Question:
'''
<script src="https://cdnjs.cloudflare.com/ajax/libs/jquery/3.3.1/jquery.min.js"></script>
<script src="https://cdn.jsdelivr.net/npm/bootstrap@5.2.2/dist/js/bootstrap.min.js"></script>
<link href="https://cdn.jsdelivr.net/npm/bootstrap@latest/dist/css/bootstrap.min.css" rel="stylesheet"/>
<div class="col-md-3">
<label for="validationCustom04" class="form-label">State</label>
<select class="form-select" id="validationCustom04" required>
<option selected disabled value="">Choose</option>
<option>option1</option>
</select>
<div class="invalid-feedback">
Please select a valid state.
</div>
</div>
'''
How can we remove that right icon image on select tag (bootstrap 5.2)
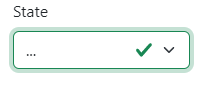
Answer: If its specifically for the select tag
add this CSS
'''
.form-select.is-valid:not([multiple]):not([size]), .form-select.is-valid:not([multiple])[size="1"], .was-validated .form-select:valid:not([multiple]):not([size]), .was-validated .form-select:valid:not([multiple])[size="1"] {
background-image: url("data:image/svg+xml,%3csvg xmlns='http://www.w3.org/2000/svg' viewBox='0 0 16 16'%3e%3cpath fill='none' stroke='%23343a40' stroke-linecap='round' stroke-linejoin='round' stroke-width='2' d='m2 5 6 6 6-6'/%3e%3c/svg%3e") !important;
}
'''